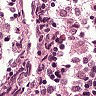
Metastatic tissue present: no